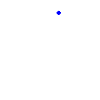
Particle: proton